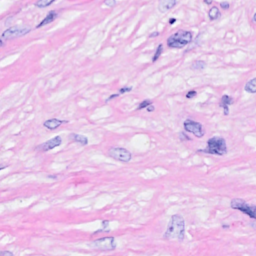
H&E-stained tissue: Breast